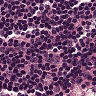
Metastatic tissue present: no